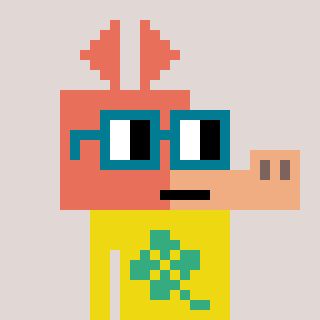
a pixel art character with square dark green glasses, a aardvark-shaped head and a yellow-colored body on a warm background